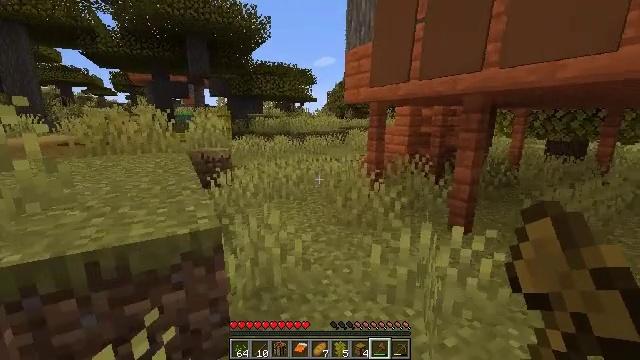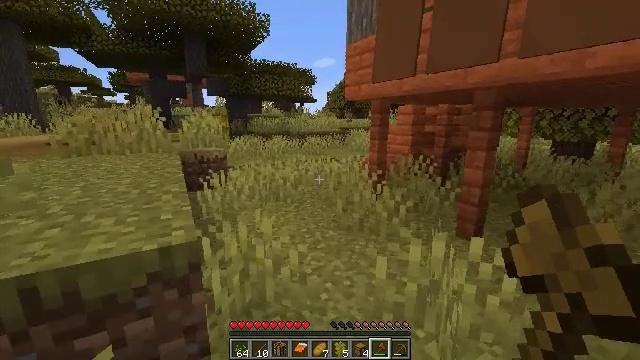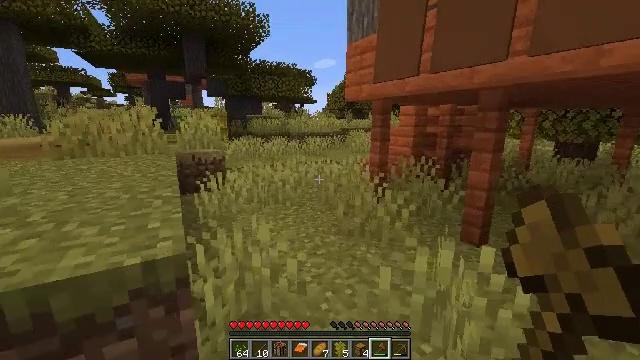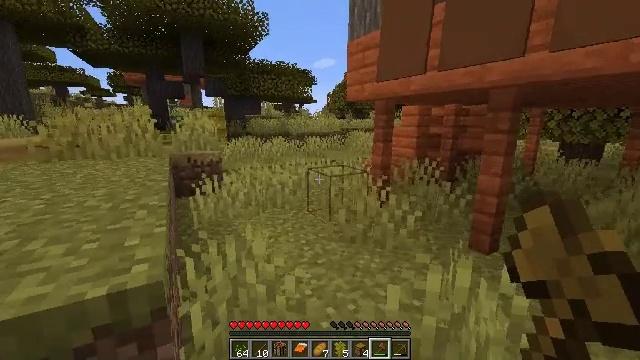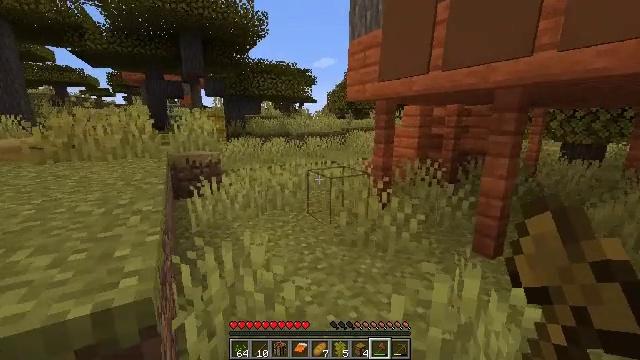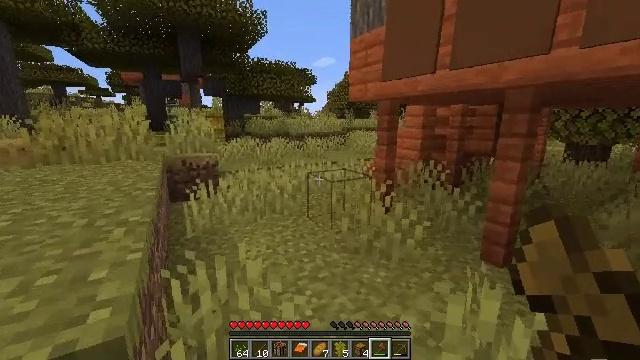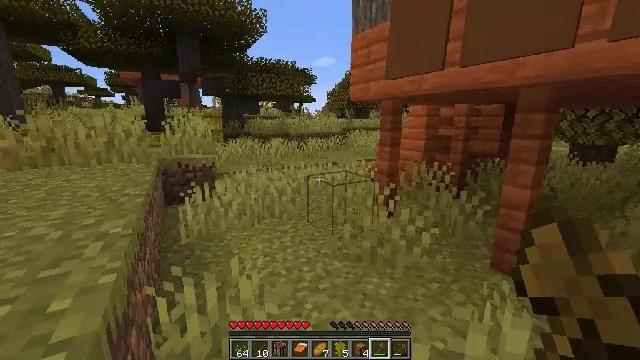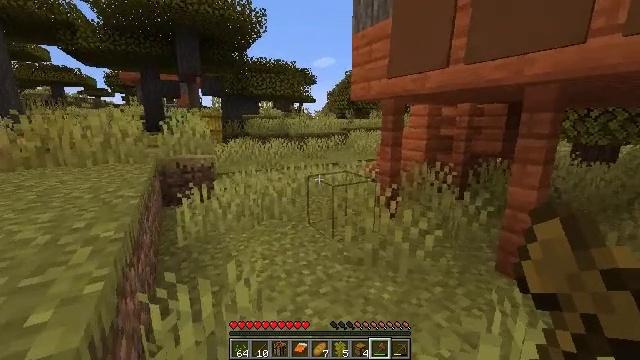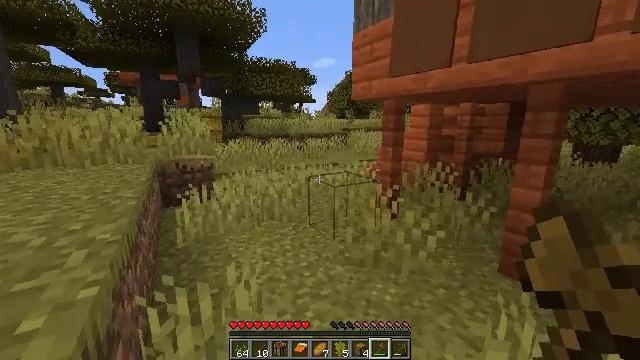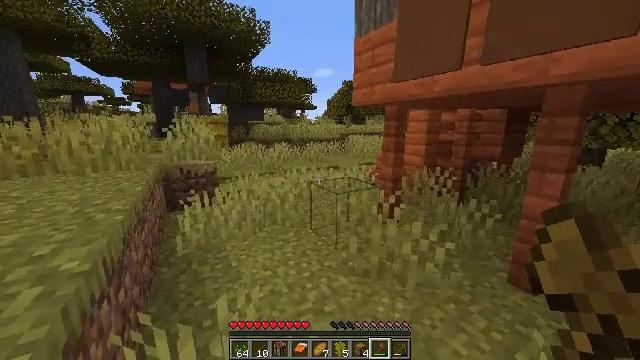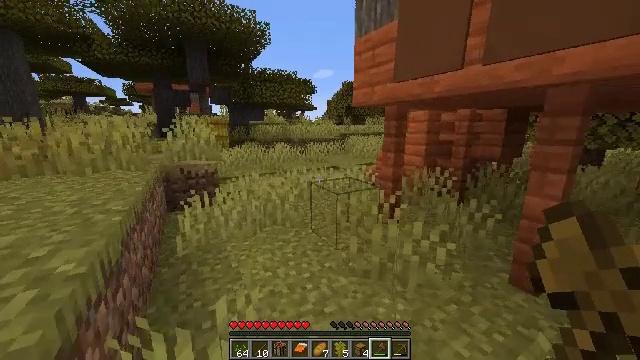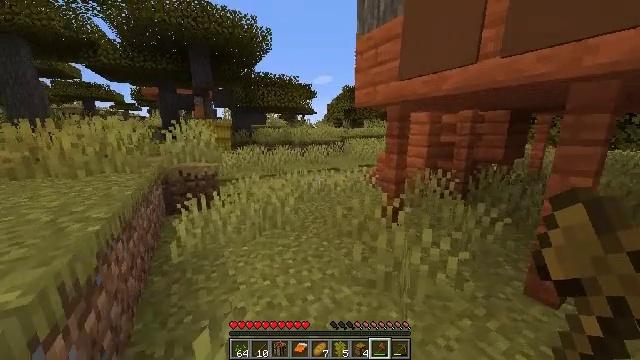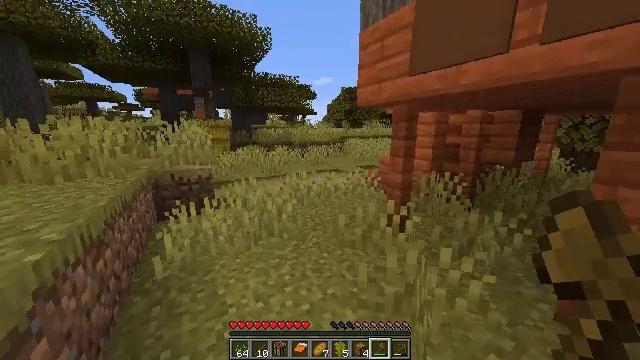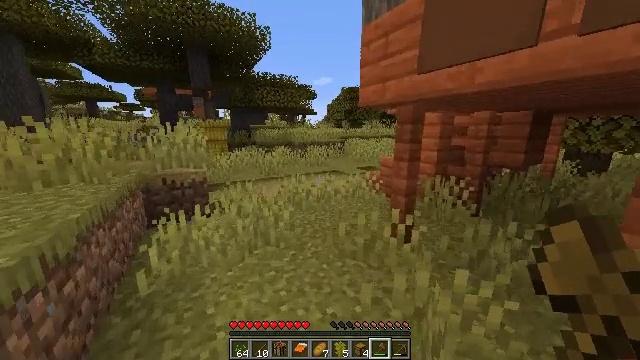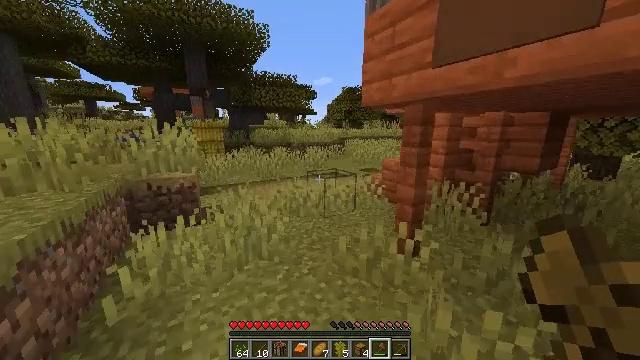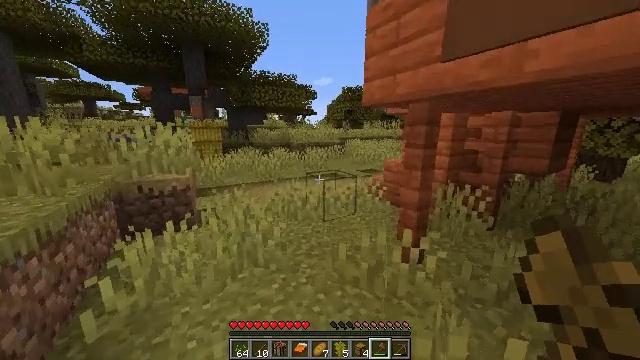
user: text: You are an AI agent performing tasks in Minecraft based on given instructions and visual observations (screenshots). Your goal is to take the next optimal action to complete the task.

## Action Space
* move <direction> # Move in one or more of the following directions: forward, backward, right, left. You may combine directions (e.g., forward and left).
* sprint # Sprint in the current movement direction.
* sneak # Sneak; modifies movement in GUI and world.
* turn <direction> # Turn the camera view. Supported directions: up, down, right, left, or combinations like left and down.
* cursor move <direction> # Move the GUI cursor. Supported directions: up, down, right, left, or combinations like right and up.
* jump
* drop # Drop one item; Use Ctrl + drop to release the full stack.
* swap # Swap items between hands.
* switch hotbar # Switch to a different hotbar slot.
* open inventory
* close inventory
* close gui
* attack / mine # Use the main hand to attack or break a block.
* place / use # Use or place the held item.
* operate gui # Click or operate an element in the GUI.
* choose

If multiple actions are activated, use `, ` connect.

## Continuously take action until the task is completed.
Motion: motion action
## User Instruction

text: Break the chest to retrieve items inside.
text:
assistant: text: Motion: move forward
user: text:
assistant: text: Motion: move forward
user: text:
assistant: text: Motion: no_op
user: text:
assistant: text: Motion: move forward
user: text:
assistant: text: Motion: move forward
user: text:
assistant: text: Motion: no_op
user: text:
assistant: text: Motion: no_op
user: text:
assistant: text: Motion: move forward
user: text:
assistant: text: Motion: move forward
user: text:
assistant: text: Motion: move forward
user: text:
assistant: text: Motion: move forward
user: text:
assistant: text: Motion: move forward
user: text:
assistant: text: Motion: move forward
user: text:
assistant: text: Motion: move forward
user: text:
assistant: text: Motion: move forward
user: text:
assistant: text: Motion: move forward
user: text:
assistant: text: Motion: move forward
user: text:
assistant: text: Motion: move forward and move left, turn right
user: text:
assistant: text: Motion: move forward and move left, turn right
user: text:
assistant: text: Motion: move forward and move left, turn right
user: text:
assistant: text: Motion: move forward and move left
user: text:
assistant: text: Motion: move forward and move left
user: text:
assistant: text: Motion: move forward and move left, turn right
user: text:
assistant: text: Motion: move forward and move left, turn right
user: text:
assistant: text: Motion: move forward and move left, turn right
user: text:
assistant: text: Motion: move forward and move left, turn right
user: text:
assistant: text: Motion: move forward and move left, turn right
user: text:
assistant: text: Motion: move forward and move left, turn right
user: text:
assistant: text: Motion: move forward and move left, turn right
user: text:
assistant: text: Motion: move forward and move left, turn right